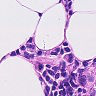
Metastatic tissue present: no